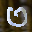
Label: 0